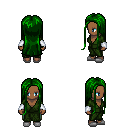
a pixel art fantasy rpg character, female body template, human, dark skin, green robe, teal pants, green extra-long hairstyle, white cloth bracers, white slippers, four views (front, back, left, right), 2x2 character sprite sheet, small pixel art, hard edges, no anti-aliasing